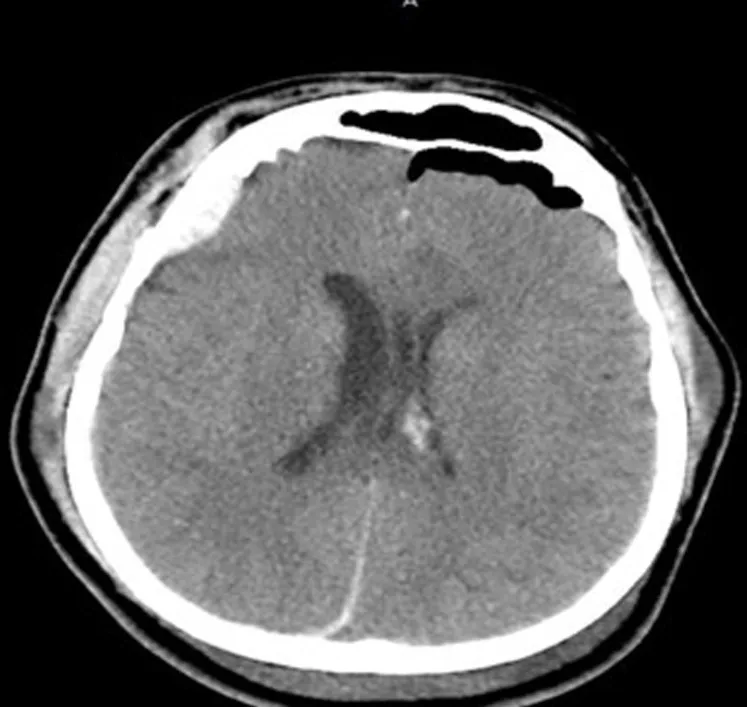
CT scan of head on day 3 showing progressive ventricular widening and frontal pneumocephalus.
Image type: radiology (ct)